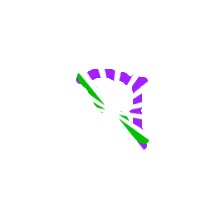
Shape: triangle